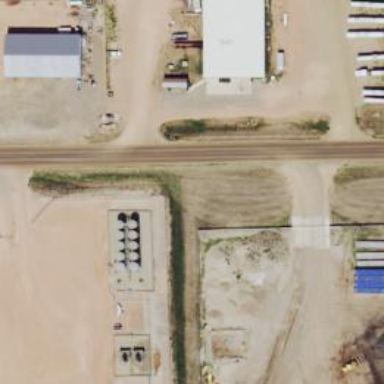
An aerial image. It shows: Storage tank that is man-made.